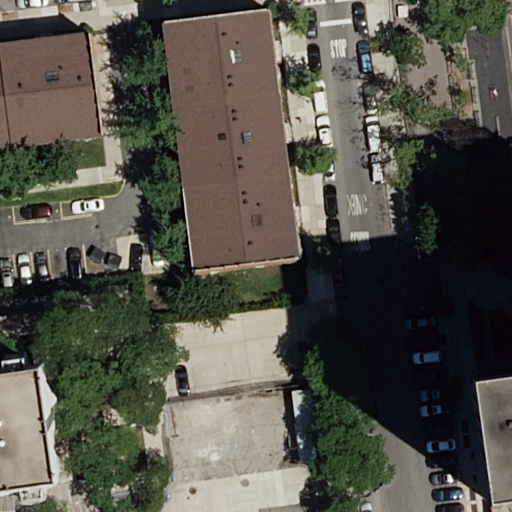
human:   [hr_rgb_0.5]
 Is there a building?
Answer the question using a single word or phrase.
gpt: yes

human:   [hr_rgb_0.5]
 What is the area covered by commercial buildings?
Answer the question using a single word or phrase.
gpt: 0m2

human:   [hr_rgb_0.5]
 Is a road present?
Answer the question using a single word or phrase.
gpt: yes

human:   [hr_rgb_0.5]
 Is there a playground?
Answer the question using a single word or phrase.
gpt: yes

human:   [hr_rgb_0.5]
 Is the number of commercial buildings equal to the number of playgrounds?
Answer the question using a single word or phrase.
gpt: no

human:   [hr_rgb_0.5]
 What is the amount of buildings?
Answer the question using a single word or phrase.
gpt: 7

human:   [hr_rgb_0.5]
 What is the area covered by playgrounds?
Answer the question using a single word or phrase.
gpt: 1475m2

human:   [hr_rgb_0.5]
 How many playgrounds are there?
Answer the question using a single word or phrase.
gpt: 1

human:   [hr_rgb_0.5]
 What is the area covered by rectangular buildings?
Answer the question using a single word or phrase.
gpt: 3234m2

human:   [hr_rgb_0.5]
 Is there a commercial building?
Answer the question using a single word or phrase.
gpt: no

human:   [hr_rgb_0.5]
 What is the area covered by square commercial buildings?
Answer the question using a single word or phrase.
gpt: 0m2

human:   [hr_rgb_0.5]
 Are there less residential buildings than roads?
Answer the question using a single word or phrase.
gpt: no

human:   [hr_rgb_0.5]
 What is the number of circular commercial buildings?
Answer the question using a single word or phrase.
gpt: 0

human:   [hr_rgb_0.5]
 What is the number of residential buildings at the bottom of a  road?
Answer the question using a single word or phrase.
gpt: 2

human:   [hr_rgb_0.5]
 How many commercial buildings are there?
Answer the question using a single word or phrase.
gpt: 0

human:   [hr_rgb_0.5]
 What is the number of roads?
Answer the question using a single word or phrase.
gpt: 4

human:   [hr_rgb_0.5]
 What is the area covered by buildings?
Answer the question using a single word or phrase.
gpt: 5606m2

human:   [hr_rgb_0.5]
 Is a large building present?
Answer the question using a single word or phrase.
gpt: yes

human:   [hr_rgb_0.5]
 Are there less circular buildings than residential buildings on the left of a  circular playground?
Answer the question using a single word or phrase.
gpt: no

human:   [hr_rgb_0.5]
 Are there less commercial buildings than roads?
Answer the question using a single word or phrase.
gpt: yes

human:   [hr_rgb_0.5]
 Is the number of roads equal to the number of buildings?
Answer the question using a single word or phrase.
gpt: no

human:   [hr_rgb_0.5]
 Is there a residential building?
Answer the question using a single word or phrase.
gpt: yes

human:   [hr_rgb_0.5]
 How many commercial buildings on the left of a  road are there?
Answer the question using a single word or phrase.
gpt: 0

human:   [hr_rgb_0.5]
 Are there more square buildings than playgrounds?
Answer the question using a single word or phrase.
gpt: no

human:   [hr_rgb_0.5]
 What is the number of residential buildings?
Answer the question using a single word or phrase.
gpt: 7

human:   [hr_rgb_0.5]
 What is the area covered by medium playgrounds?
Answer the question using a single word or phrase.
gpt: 0m2

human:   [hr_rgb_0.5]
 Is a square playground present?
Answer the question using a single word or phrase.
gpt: no

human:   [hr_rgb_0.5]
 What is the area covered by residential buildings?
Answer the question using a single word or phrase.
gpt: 5606m2

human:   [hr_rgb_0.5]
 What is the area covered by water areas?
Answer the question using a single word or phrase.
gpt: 0m2

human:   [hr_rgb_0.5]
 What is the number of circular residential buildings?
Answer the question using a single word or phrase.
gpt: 0

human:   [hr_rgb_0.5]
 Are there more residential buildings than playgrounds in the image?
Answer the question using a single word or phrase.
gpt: yes

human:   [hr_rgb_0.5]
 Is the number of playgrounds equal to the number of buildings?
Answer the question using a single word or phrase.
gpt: no

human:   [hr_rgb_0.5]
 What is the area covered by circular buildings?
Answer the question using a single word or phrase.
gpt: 0m2

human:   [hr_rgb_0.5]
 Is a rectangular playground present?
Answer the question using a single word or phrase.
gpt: yes

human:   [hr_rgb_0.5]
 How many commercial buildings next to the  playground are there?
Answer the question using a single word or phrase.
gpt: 0

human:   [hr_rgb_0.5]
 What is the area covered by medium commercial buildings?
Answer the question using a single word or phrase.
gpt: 0m2

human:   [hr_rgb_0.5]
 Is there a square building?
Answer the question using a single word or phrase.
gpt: no

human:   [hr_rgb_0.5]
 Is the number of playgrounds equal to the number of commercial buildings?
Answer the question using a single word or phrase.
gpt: no

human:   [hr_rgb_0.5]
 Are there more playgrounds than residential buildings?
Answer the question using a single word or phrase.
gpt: no

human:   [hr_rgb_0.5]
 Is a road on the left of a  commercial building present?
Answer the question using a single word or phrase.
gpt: no

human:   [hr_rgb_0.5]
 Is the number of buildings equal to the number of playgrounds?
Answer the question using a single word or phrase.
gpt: no

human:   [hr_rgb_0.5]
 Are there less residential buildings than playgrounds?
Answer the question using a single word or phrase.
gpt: no

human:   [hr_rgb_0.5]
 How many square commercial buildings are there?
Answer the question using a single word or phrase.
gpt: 0

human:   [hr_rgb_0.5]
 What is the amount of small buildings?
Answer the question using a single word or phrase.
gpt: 1

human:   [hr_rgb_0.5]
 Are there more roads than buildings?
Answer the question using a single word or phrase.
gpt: no

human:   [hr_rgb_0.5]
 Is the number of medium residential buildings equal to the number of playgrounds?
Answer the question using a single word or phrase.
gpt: no

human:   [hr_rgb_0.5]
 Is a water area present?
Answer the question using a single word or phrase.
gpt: no

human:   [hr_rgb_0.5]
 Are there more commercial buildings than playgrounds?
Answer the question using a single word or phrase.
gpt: no

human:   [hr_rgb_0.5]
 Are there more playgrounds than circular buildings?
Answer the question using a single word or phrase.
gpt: yes

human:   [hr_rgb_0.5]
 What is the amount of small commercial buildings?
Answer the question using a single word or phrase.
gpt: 0

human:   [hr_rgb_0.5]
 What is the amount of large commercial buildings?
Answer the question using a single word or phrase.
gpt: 0

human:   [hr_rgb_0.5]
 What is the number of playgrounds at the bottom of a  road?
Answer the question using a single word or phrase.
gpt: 0

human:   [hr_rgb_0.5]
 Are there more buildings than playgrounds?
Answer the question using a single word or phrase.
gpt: yes

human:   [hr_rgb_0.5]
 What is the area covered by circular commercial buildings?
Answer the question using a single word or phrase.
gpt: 0m2

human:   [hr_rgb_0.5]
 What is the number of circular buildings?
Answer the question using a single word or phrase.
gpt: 0

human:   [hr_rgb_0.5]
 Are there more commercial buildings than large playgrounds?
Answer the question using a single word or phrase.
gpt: no

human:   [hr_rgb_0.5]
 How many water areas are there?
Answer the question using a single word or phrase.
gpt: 0

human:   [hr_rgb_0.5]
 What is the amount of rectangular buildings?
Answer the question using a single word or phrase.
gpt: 6

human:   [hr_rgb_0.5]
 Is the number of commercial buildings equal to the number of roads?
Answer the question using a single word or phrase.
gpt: no

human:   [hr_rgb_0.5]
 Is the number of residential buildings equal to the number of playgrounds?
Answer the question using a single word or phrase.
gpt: no

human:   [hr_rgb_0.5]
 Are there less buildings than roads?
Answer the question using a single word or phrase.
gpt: no

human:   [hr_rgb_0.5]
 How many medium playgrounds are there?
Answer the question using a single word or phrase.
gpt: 0

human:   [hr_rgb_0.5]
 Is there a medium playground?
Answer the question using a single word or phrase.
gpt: no

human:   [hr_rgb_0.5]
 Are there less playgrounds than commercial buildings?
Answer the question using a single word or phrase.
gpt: no